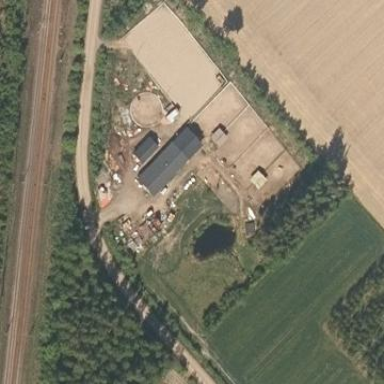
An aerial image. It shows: Farmyard area.